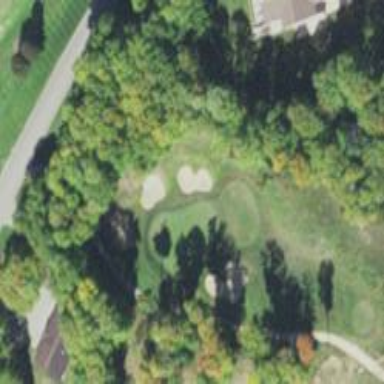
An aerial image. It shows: Area of rough grass used for golf.